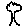
Label: tree